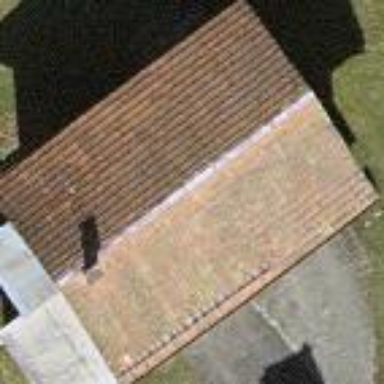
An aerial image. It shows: Gabled building.